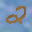
Label: 2